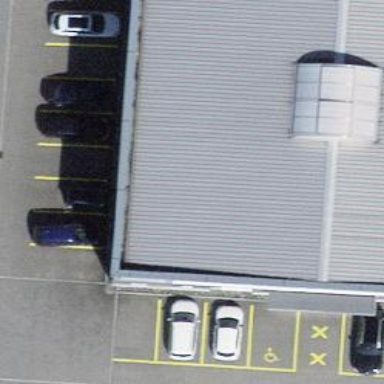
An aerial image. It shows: Car repair shop.